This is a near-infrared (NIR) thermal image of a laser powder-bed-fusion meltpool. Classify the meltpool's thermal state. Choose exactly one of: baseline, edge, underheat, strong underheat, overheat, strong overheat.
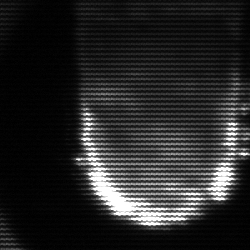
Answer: baseline